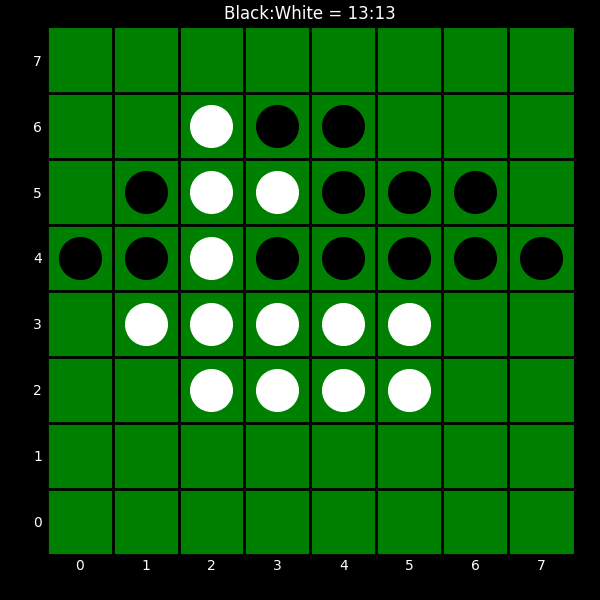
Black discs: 13
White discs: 13